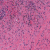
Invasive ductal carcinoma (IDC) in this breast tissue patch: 0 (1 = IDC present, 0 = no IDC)